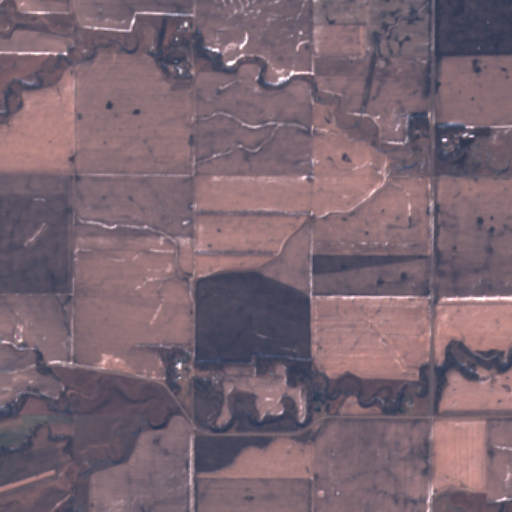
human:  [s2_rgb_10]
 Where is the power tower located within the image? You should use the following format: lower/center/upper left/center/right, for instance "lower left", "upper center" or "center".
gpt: The power tower is located in the center right of the image.
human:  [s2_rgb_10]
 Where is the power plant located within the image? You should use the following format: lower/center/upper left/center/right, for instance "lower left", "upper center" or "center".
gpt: There is no power plant in the image.